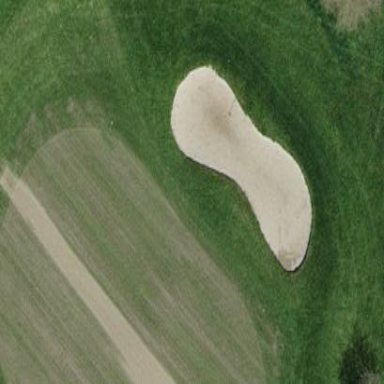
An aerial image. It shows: Sand bunker on golf course.